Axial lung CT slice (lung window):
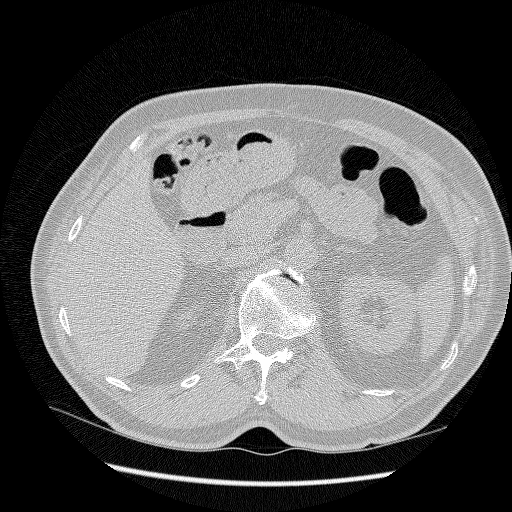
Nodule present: no